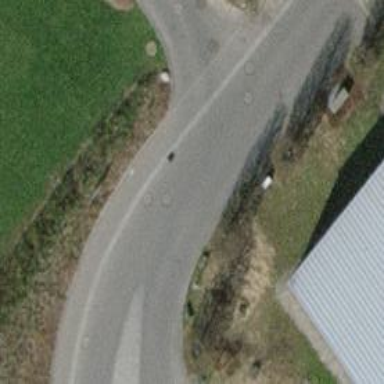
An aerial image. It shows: Residential road with traffic calming bump.